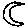
Label: moon